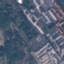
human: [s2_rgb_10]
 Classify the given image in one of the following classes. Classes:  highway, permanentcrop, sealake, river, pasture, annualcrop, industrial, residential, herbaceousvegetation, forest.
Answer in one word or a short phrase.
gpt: Industrial